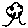
Label: tree